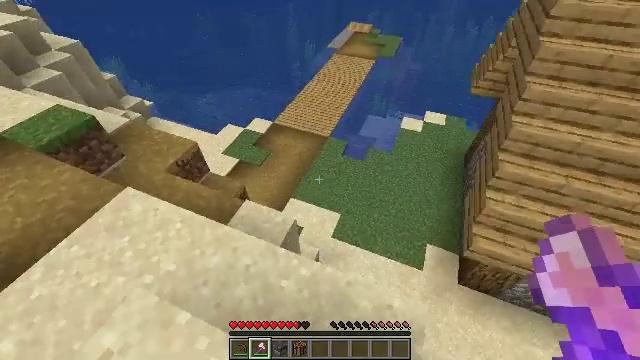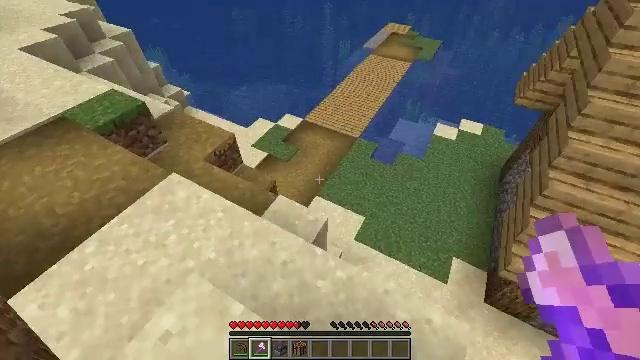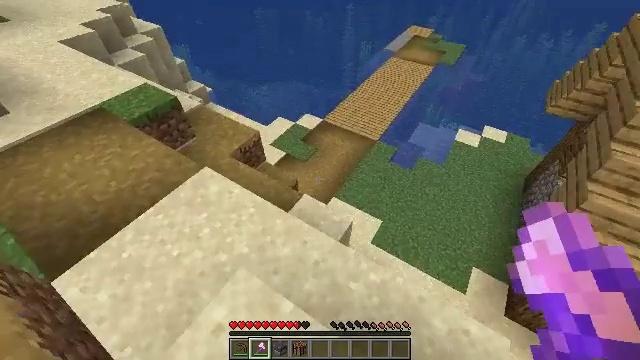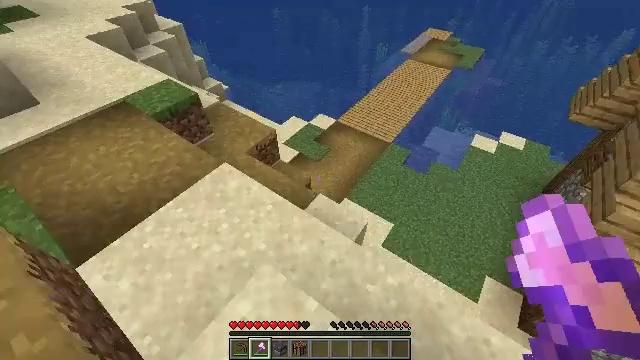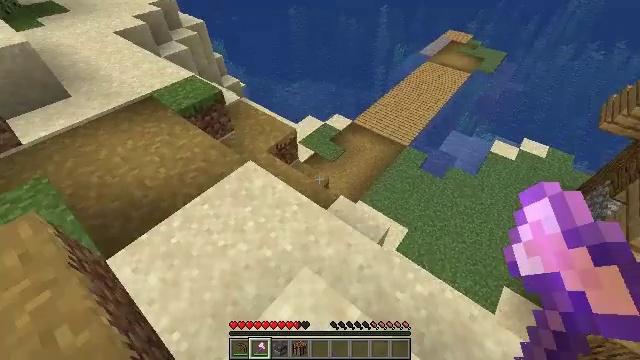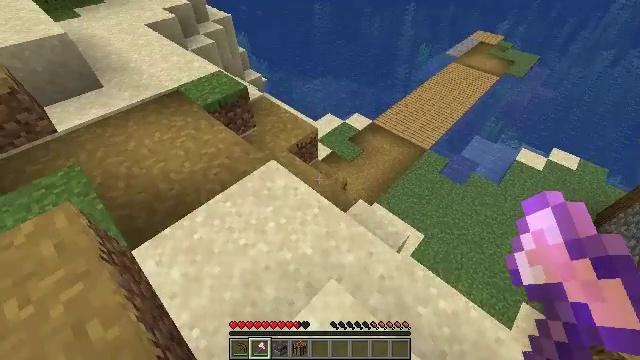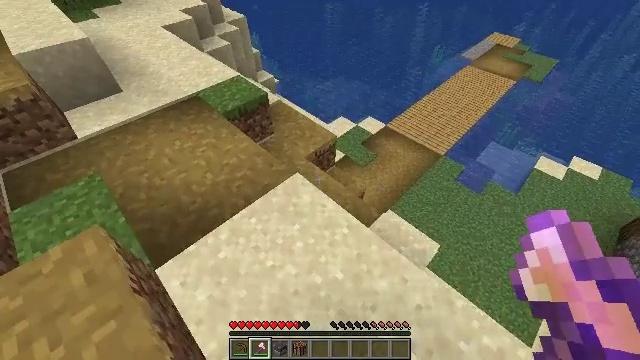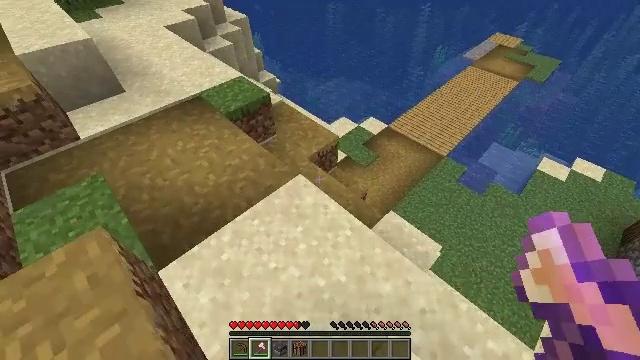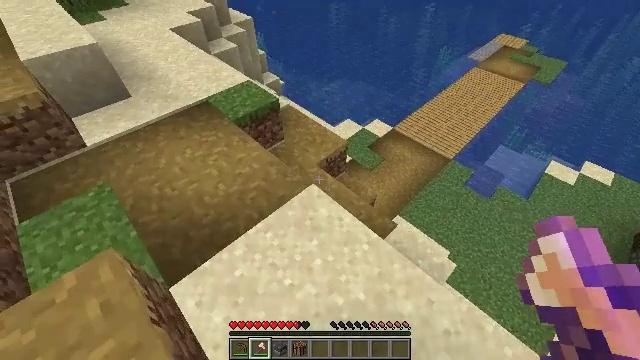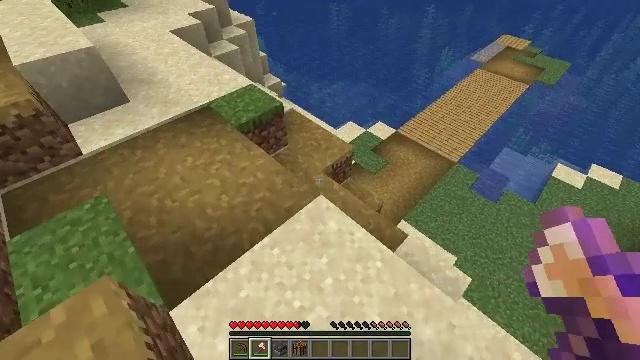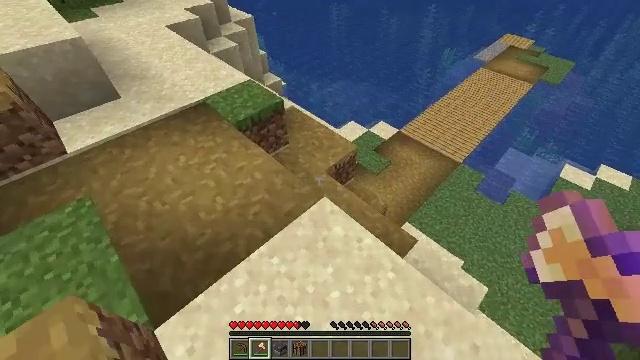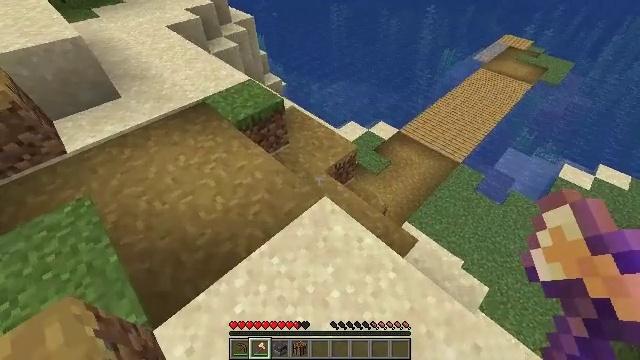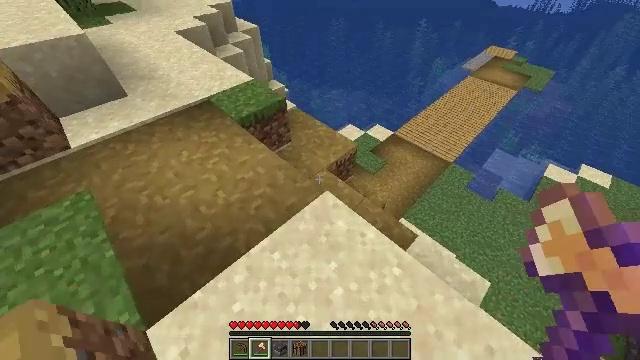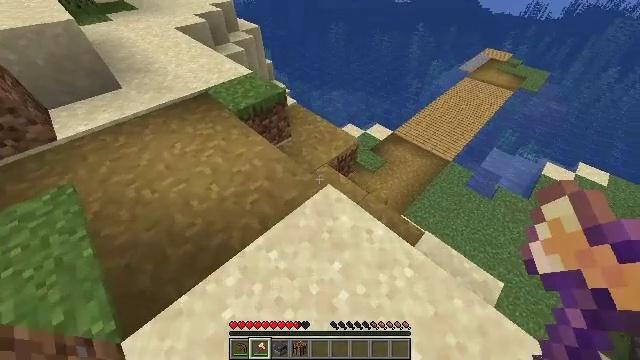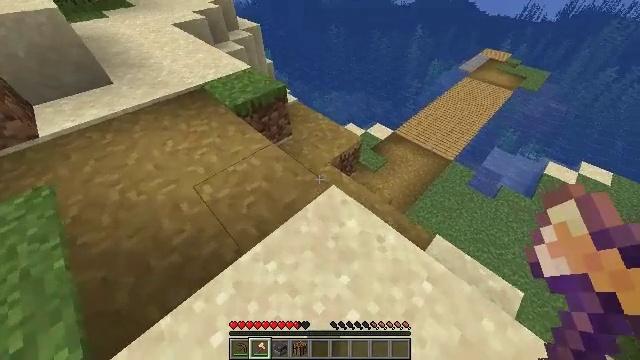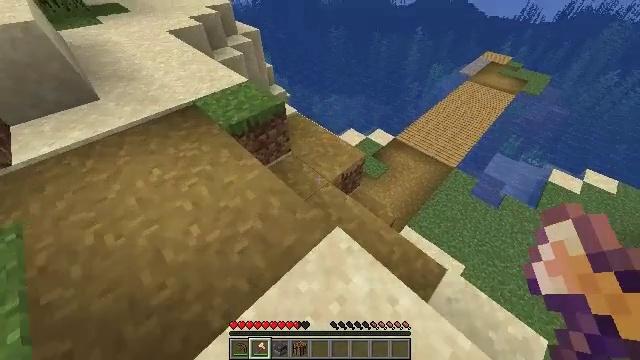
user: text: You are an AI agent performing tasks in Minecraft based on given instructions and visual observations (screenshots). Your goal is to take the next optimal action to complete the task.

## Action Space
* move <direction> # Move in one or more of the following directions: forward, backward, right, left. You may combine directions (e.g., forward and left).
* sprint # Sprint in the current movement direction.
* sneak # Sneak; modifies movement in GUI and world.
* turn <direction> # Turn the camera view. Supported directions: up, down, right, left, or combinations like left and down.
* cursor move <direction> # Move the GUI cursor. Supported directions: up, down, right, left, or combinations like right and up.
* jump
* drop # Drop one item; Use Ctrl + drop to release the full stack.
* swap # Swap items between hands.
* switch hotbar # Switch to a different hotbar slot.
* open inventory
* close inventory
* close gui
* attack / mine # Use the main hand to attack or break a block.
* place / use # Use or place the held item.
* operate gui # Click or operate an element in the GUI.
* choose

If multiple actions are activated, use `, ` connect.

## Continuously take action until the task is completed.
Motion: motion action
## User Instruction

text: Collect the blast furnace by mining it.
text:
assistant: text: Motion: move left, turn left
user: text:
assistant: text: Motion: move left, turn left
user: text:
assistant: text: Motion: move left, turn left
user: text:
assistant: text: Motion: move forward and move left, turn left
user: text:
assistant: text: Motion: move forward and move left, turn left
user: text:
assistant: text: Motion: move forward and move left, turn left
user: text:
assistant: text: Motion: move forward and move left
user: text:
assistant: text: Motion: move forward
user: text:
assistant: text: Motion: move forward
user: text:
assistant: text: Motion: move forward, sprint
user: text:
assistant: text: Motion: move forward, sprint
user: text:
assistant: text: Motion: move forward, sprint
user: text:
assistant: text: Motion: move forward, sprint
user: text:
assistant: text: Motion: move forward, sprint
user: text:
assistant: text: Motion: move forward
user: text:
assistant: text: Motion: move forward and move left
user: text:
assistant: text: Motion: move forward and move left
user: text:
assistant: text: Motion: move forward and move left, turn right
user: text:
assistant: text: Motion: move forward, turn right and up
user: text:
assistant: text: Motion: move forward, turn right and up
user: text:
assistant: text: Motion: move forward, turn right
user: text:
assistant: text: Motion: move forward, turn right and down
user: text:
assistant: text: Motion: move forward, turn right
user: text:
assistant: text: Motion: move forward, turn right
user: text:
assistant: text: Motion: move forward
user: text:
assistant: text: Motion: move forward
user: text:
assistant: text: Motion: move forward
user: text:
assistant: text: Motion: move forward, turn down
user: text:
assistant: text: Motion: move forward, turn right and down
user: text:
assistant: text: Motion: move forward, turn right and down